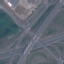
Land use / land cover: Highway